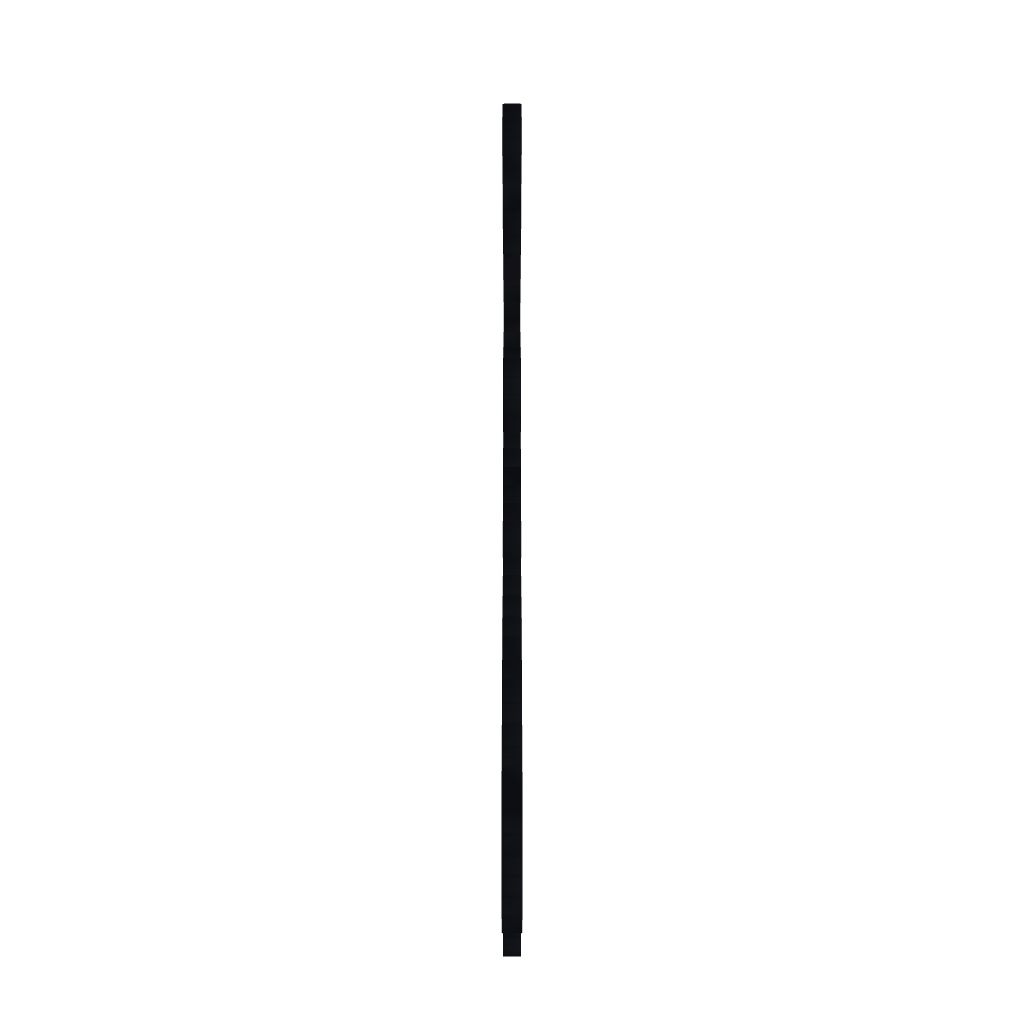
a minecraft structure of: Renamon